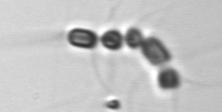
Label: Chaetoceros